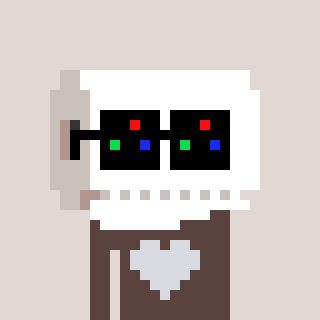
a pixel art character with square black sunglasses, a toiletpaper-full-shaped head and a darkbrown-colored body on a warm background